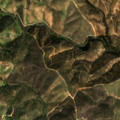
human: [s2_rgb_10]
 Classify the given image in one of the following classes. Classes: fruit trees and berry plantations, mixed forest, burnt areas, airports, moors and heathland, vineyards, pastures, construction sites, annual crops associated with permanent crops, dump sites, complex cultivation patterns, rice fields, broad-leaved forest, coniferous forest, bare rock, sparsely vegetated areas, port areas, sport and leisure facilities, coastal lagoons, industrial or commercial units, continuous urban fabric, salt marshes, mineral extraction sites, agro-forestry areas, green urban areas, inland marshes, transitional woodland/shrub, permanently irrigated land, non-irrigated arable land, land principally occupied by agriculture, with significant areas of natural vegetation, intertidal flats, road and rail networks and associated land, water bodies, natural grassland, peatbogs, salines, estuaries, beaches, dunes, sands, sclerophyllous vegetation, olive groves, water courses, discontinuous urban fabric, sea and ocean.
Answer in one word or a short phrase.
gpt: pastures, land principally occupied by agriculture, with significant areas of natural vegetation, broad-leaved forest, transitional woodland/shrub